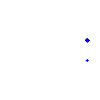
Particle: proton